Question: I have problem filtering the CB based on the selection of another CB. What am I doing wrong/missing.Please help.
I have this first CB which gets the Bank names and this second CB which gets the bank branches based on the selection of the previous CB i.e. Bank. Now when the user selects the bank name I want to filter the second CB i.e. the bank branch to show only related branches of that bank.
I have this BankDS.ds.xml which is used by the first CB to fill the Bank CB and I have this second BankBranchDS.ds.xml(code shown below) which fills the Bank Branch CB.
I am using this version SmartClient Version: v8.3p_2014-04-23/PowerEdition Deployment (built 2014-04-23) and testing on Firefox browser version 23
This is my DSRequest output
'''
{
dataSource:"BankBranchDS",
operationType:"fetch",
componentId:"isc_PickListMenu_10",
data:{
fieldName:"bankid",
operator:"equals",
value:1
},
startRow:0,
endRow:75,
textMatchStyle:"startsWith",
resultSet:[ResultSet ID:isc_ResultSet_11 (created by: isc_PickListMenu_10)],
callback:{
caller:[ResultSet ID:isc_ResultSet_11 (created by: isc_PickListMenu_10)],
methodName:"fetchRemoteDataReply"
},
willHandleError:true,
showPrompt:false,
prompt:"Finding Records that match your criteria...",
oldValues:{
fieldName:"bankid",
operator:"equals",
value:1
},
requestId:"BankBranchDS$62712",
internalClientContext:{
requestIndex:{
Class:"Number",
formatter:"toString",
localeStringFormatter:"toString",
localeProperties:Obj
}
},
fallbackToEval:false,
bypassCache:true
}
'''
This is my Response output
'''
[
{
data:[
{
bankid:1,
id:1,
perName:"",
bank:{
id:1,
createdBy:1,
created:null,
perName:"",
lastUpdated:null,
engName:"M Bank",
updatedBy:null
},
code:"11001"
},
{
bankid:1,
id:2,
perName:"",
bank:{
id:1,
createdBy:1,
created:null,
perName:"",
lastUpdated:null,
engName:"M Bank",
updatedBy:null
},
code:"2333"
},
{
bankid:1,
id:3,
perName:"",
bank:{
id:1,
createdBy:1,
created:null,
perName:"",
lastUpdated:null,
engName:"M Bank",
updatedBy:null
},
code:"47"
},
{
bankid:2,
id:4,
perName:"",
bank:{
id:2,
createdBy:1,
created:new Date(1405327425220),
perName:"",
lastUpdated:null,
engName:"S Mank",
updatedBy:null
},
code:"474747"
}
],
endRow:4,
invalidateCache:false,
isDSResponse:true,
operationType:"fetch",
queueStatus:0,
startRow:0,
status:0,
totalRows:4
}
]
'''
This is my ComboxItem code
'''
bankBranchName = new CustomComboBoxItem()
{
protected Criteria getPickListFilterCriteria()
{
Integer bankid = (Integer) bankName.getValue();
AdvancedCriteria criteria = new AdvancedCriteria("bankid", OperatorId.EQUALS, bankid);
return criteria;
}
};
'''
My BankDS.ds.xml looks like this
'''
<DataSource ID="BankDS" serverType="sql" tableName="Bank">
<fields>
<field name="id" title="Id" type="int" primaryKey="true" />
<field name="engName" title="Name" type="string" />
<field name="perName" title="Persian Name" type="string" />
</fields>
<operationBindings>
<binding operationType="add" serverMethod="add">
<serverObject lookupStyle="new"
className="com.kaizen.erp.server.bussinessLogic.master.BankBussinessLogic" />
</binding>
<binding operationType="update" serverMethod="add">
<serverObject lookupStyle="new"
className="com.kaizen.erp.server.bussinessLogic.master.BankBussinessLogic" />
</binding>
<binding operationType="remove" serverMethod="delete">
<serverObject lookupStyle="new"
className="com.kaizen.erp.server.bussinessLogic.master.BankBussinessLogic" />
</binding>
<binding operationType="fetch" serverMethod="fetch">
<serverObject lookupStyle="new"
className="com.kaizen.erp.server.bussinessLogic.master.BankBussinessLogic" />
</binding>
</operationBindings>
'''
and this is my BankBranchDS.DS.XML code
'''
<DataSource ID="BankBranchDS" serverType="sql" tableName="BankBranch">
<fields>
<field name="id" title="Id" type="int" primaryKey="true" />
<field name="code" title="Code" type="string" />
<field name="perName" title="Persian Name" type="string" />
<field name="bankid" type="text" hidden="true" valueXPath="bank/id" />
<field name="bank" displayField="bank" foreignKey="bank.id" />
</fields>
<operationBindings>
<binding operationType="add" serverMethod="add">
<serverObject lookupStyle="new"
className="com.erp.server.bussinessLogic.master.BankBranchBussinessLogic" />
</binding>
<binding operationType="update" serverMethod="add">
<serverObject lookupStyle="new"
className="com.erp.server.bussinessLogic.master.BankBranchBussinessLogic" />
</binding>
<binding operationType="remove" serverMethod="delete">
<serverObject lookupStyle="new"
className="com.erp.server.bussinessLogic.master.BankBranchBussinessLogic" />
</binding>
<binding operationType="fetch" serverMethod="fetch">
<serverObject lookupStyle="new"
className="com.erp.server.bussinessLogic.master.BankBranchBussinessLogic" />
</binding>
</operationBindings>
'''

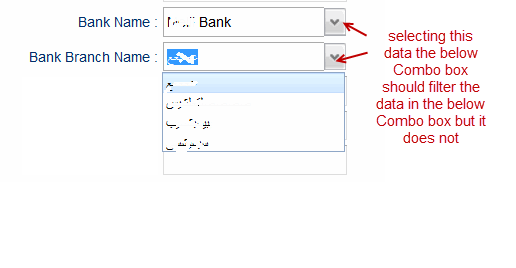
Answer: Try clearing the value of the Bank Branch Name 'ComboBoxItem' once a bank is selected.
See the example of how to override getPickListFilterCriteria() called "Dependent Selects (Databound)". It is very similar to what you are trying to do:
<URL>